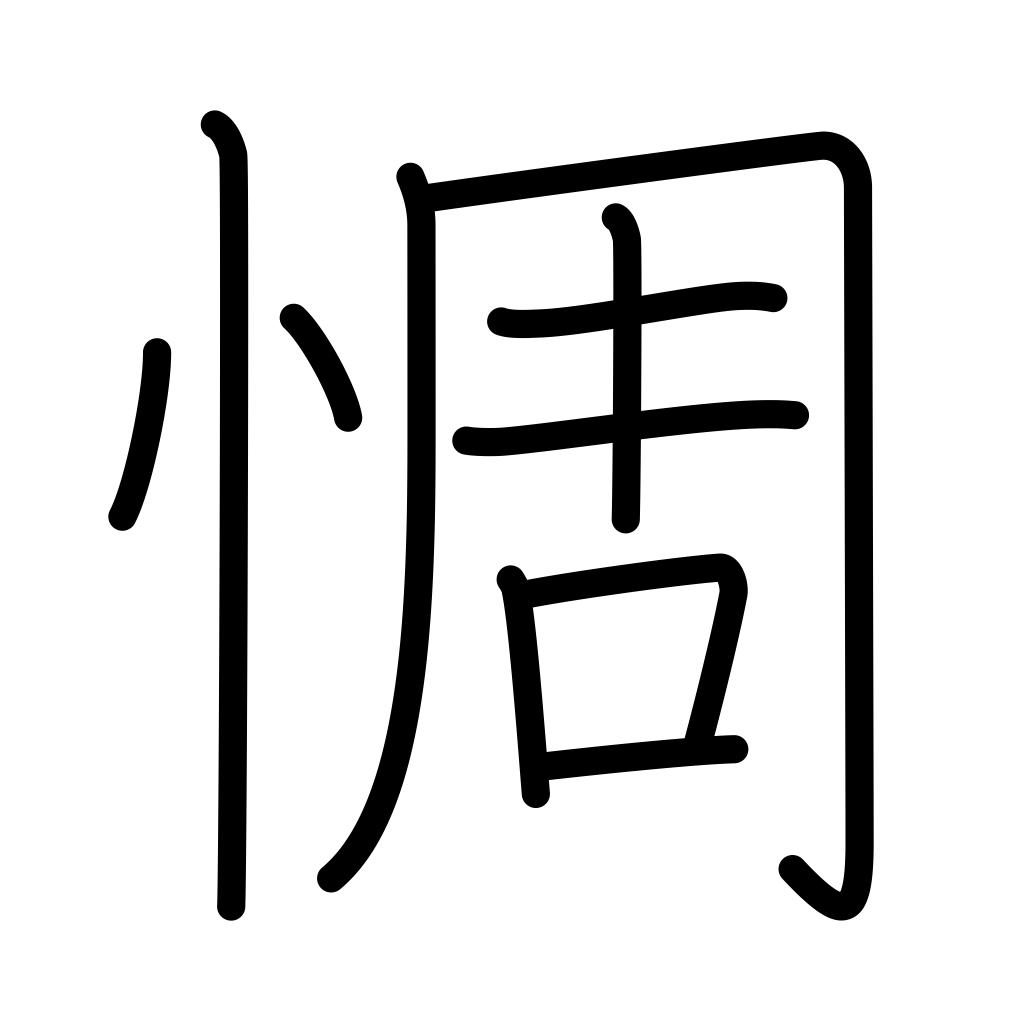
Meaning: grieve over, be disappointed